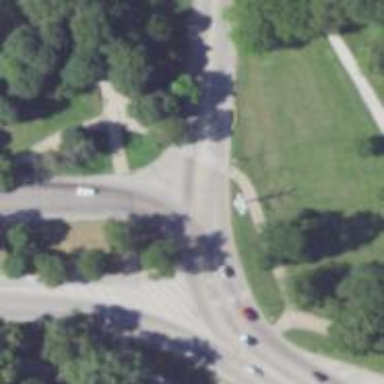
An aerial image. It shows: Footway located on traffic island.